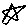
Label: star